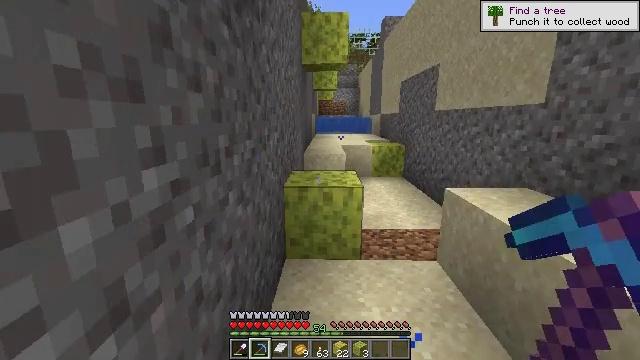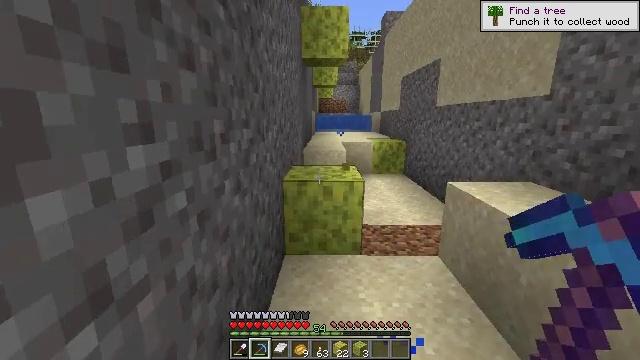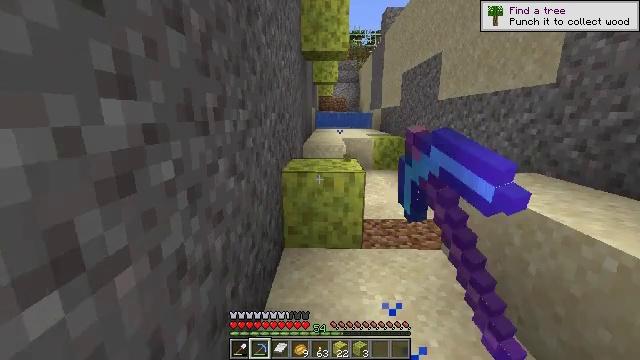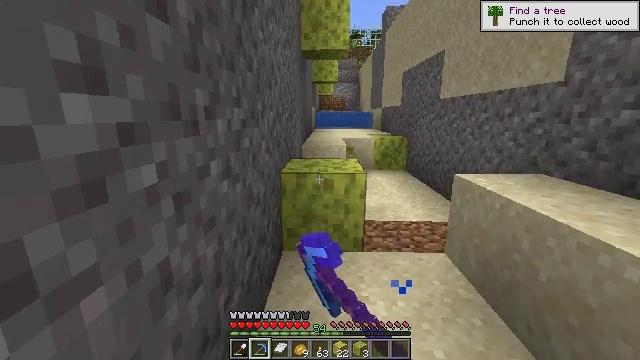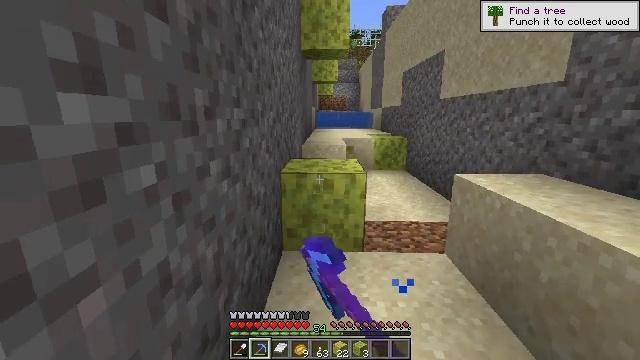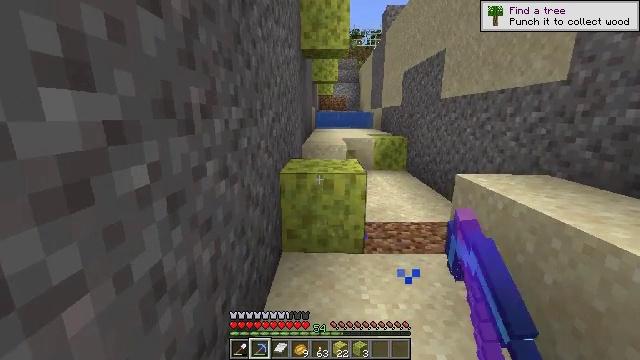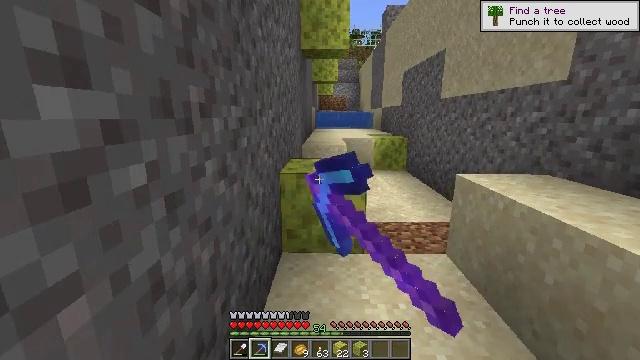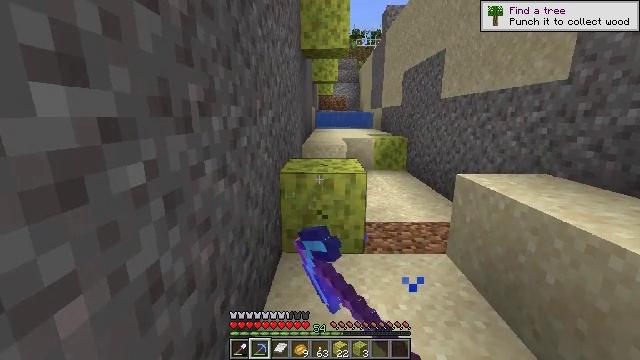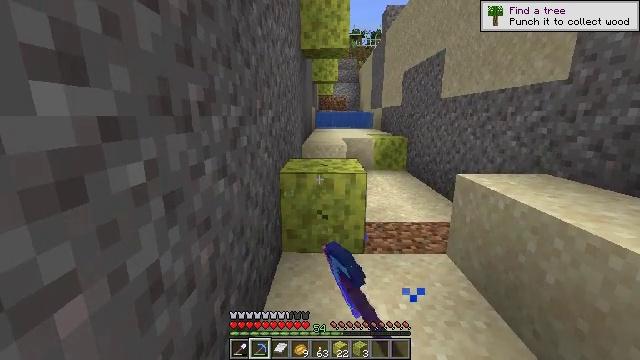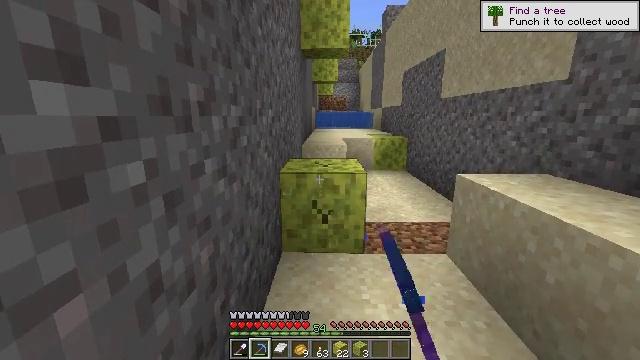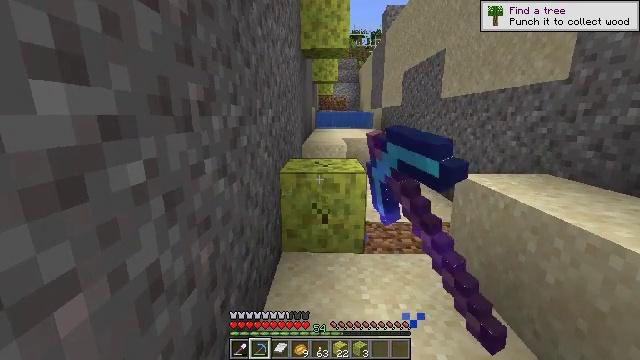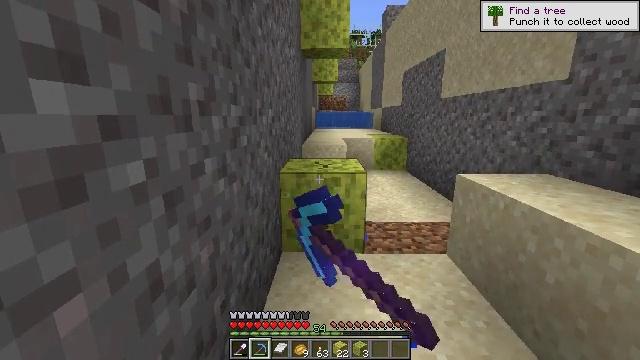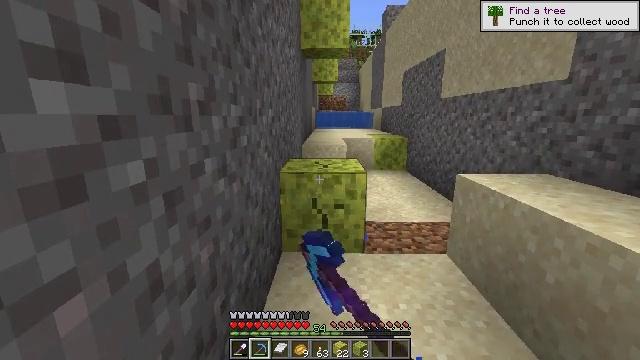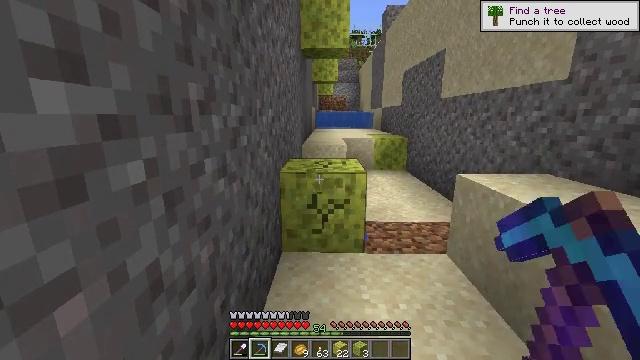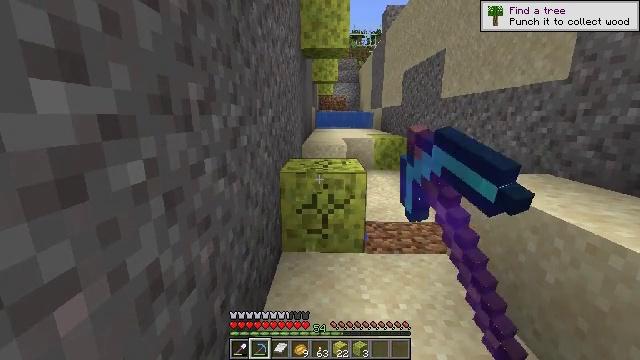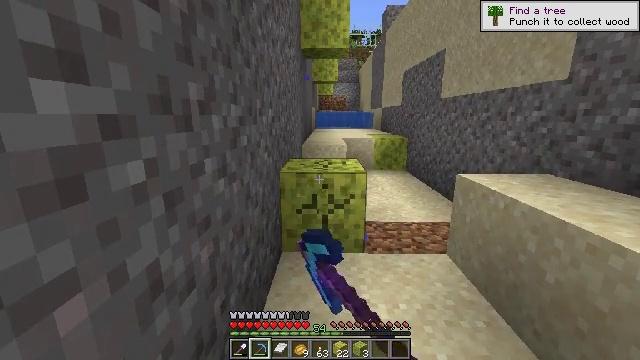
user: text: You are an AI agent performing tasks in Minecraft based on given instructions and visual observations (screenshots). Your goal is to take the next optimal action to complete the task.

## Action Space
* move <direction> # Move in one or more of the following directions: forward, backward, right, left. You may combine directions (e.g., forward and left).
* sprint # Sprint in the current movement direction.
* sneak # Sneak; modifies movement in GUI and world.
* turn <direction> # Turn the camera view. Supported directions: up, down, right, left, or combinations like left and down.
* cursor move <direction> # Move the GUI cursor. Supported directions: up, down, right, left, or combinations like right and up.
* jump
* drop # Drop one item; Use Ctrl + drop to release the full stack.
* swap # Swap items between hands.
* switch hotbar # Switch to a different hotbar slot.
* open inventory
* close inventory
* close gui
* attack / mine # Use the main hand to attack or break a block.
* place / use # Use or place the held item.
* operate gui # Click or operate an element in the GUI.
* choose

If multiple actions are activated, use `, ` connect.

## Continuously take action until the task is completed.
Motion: motion action
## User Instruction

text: Destroy the wet sponge to pick it up.
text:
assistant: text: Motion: attack / mine
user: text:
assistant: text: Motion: attack / mine
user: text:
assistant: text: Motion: attack / mine
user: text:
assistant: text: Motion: attack / mine
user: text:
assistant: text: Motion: attack / mine
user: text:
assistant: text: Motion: attack / mine
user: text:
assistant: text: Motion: attack / mine
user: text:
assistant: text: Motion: attack / mine
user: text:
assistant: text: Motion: attack / mine
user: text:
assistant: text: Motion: attack / mine
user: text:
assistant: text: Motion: attack / mine
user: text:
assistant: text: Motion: attack / mine
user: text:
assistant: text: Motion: attack / mine
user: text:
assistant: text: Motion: attack / mine
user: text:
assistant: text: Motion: attack / mine
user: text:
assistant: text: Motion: attack / mine
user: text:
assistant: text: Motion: attack / mine
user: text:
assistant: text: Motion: attack / mine
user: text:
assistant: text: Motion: attack / mine
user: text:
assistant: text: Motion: attack / mine
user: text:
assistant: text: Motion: attack / mine
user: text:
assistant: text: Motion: attack / mine
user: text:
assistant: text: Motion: move forward, attack / mine
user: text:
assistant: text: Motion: move forward, attack / mine
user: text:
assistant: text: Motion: move forward, attack / mine
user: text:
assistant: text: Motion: move forward, attack / mine
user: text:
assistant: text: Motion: move forward, attack / mine
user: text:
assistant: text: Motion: move forward, attack / mine
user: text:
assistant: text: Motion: move forward
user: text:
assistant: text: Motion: move forward